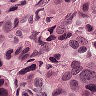
Metastatic tissue present: yes